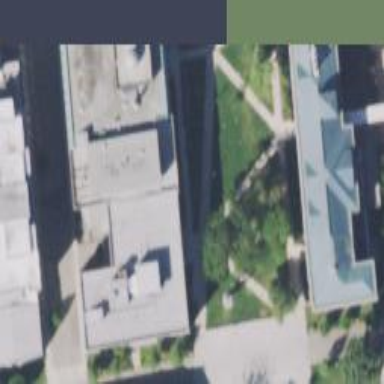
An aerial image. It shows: University building.